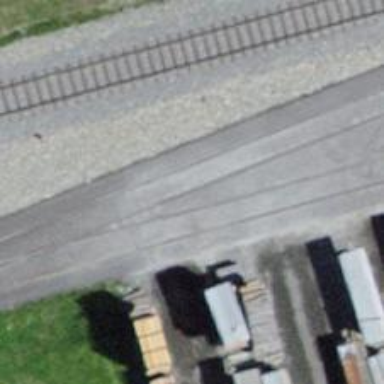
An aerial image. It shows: Railway siding with rails.